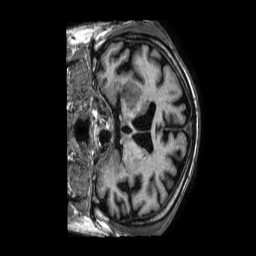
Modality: T1w
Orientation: coronal
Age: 78
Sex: male
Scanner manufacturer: philips
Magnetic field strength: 1.5 T
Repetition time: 0.007243 s
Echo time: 0.003285 s